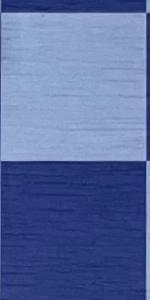
Label: Empty